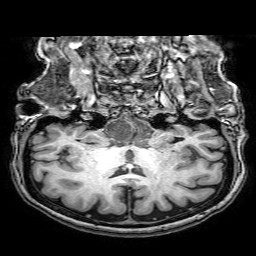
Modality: T1w
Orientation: sagittal
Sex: female
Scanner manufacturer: philips
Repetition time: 0.008311 s
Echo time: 0.00385 s